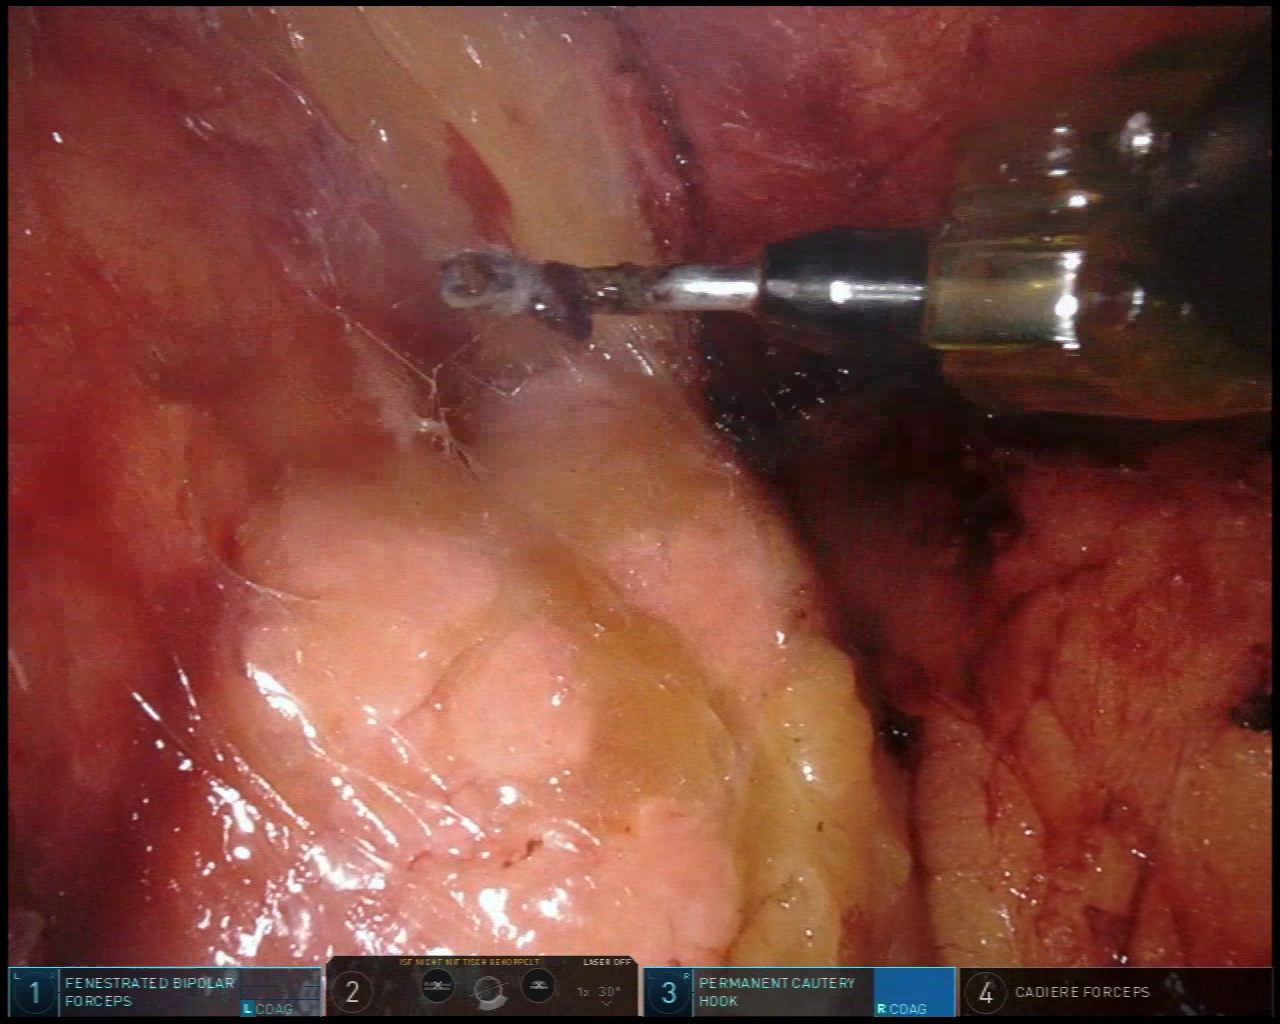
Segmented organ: pancreas
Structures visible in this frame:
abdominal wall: no
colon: no
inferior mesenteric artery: no
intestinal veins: no
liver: no
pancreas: yes
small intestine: no
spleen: no
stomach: no
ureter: no
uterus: no
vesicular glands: no